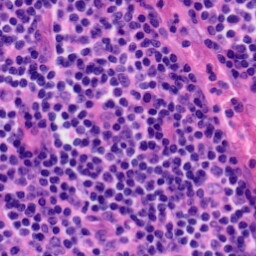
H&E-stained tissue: Tonsil